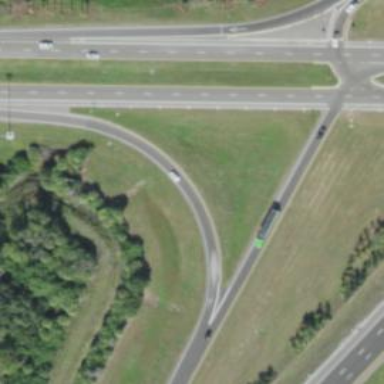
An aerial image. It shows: Diamond junction with asphalt motorway link.